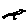
Label: bird